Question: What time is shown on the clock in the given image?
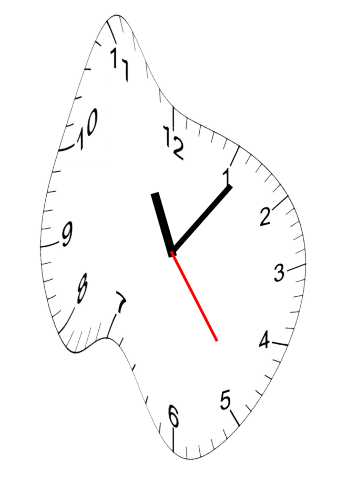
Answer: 11:06:24